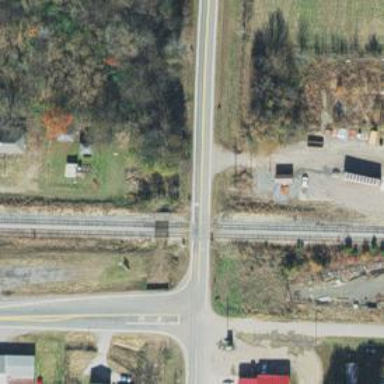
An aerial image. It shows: Railway level crossing.